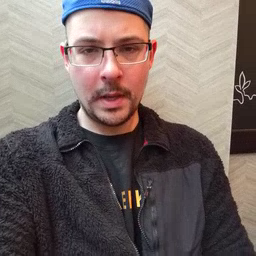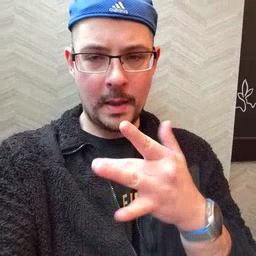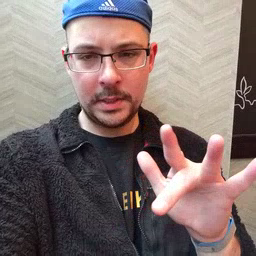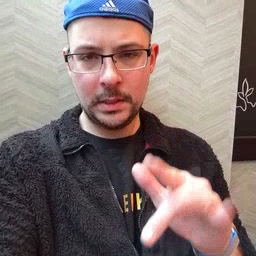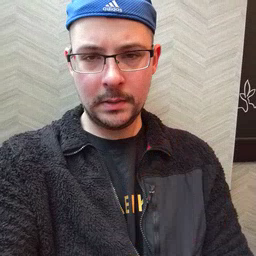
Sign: empty